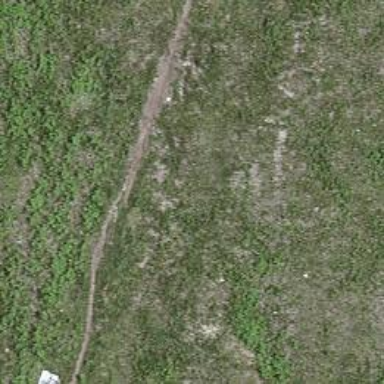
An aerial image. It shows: Ground path.